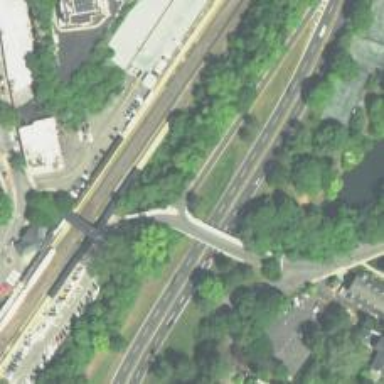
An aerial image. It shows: Trunk link highway.